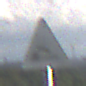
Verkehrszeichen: Ufer
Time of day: MorningAfternoon
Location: Outdoor (Nature)
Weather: PartlyCloudy
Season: NotSpecified
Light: Natural